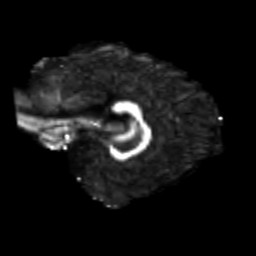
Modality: FA
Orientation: sagittal
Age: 21
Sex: female
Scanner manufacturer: siemens
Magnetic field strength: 3 T
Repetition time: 3.5 s
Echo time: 0.125 s